Question: I am trying to normalize a stacked plot and put the percentage of each fill in the middle of each fill. This is an easy question, but I don't have a handle on what the y-value is, since it is implicit, so I am not sure how to set: 'geom_text(aes(y=??, label=paste0(??,"%")))'.
As for normalizing, I have seen people collapse and normalize 'dt' beforehand, but I was hoping to learn a ggplot-ish way to do it.
Do I just need to convert my 'dt' to a summary table of time-grpmember percentages? That would give me a direct handle on y-values (e.g. to compute 'middle of each fill').
'''
dt <- as.data.table(read.table(text = "time grpmember
1 TRUE
1 TRUE
1 TRUE
1 FALSE
1 FALSE
1 FALSE
2 FALSE
2 TRUE
2 TRUE
2 TRUE", header=TRUE))
dt$time <- as.factor(dt$time)
ggplot(dt, aes(x=time)) + geom_bar(aes(fill=grpmember)) + geom_text(aes(y = 2, label=paste0("?", "%")))
'''

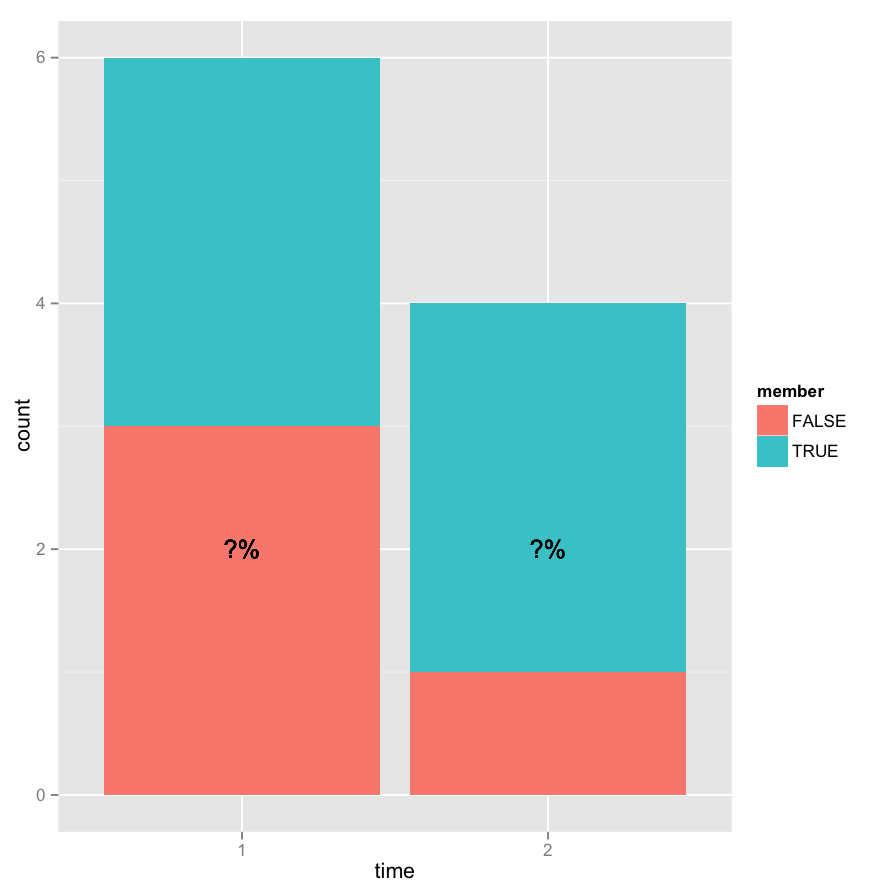
Answer: From about ggplot 2.1.0, 'geom_text' gets a 'position_fill' / 'position_stack', and thus there is no longer a need to calculate nor use a y aesthetic to position the labels (see 'pos' in original below).
'''
dt <- read.table(text = "time grpmember
1 TRUE
1 TRUE
1 TRUE
1 FALSE
1 FALSE
1 FALSE
2 FALSE
2 TRUE
2 TRUE
2 TRUE", header=TRUE)
dt$time <- as.factor(dt$time)
library(ggplot2)
library(dplyr)
dtSummary = dt %>%
group_by(time, grpmember) %>%
summarise(count = n()) %>%
mutate(Percent = paste0(sprintf("%.1f", count / sum(count) * 100), "%"))
ggplot(dtSummary, aes(x = time, y = count, fill = grpmember, label = Percent)) +
geom_bar(position = "stack", stat = "identity") +
geom_text(position = position_stack(vjust = .5))
'''
I'm not exactly sure what you are after, but this calculates a summary table containing counts, labels (i.e., percents) and positions for the labels (at the midpoint of each segment); then draws the plot.
'''
dt <- read.table(text = "time grpmember
1 TRUE
1 TRUE
1 TRUE
1 FALSE
1 FALSE
1 FALSE
2 FALSE
2 TRUE
2 TRUE
2 TRUE", header=TRUE)
dt$time <- as.factor(dt$time)
library(ggplot2)
library(dplyr)
dtSummary = dt %>%
# Get the counts
group_by(time, grpmember) %>%
summarise(count = n()) %>%
# Get labels and position of labels
group_by(time) %>%
mutate(Percent = paste0(sprintf("%.1f", count / sum(count) * 100), "%")) %>%
mutate(pos = cumsum(count) - 0.5 * count)%>%
mutate(pos = cumsum(count) - 0.5 * count) %>%
mutate(grpmember = factor(grpmember),
grpmember = factor(grpmember, levels = rev(levels(grpmember))))
ggplot(dtSummary, aes(x = time, y = count, fill = grpmember)) +
geom_bar(stat = "identity") +
geom_text(aes(y = pos, label = Percent))
'''